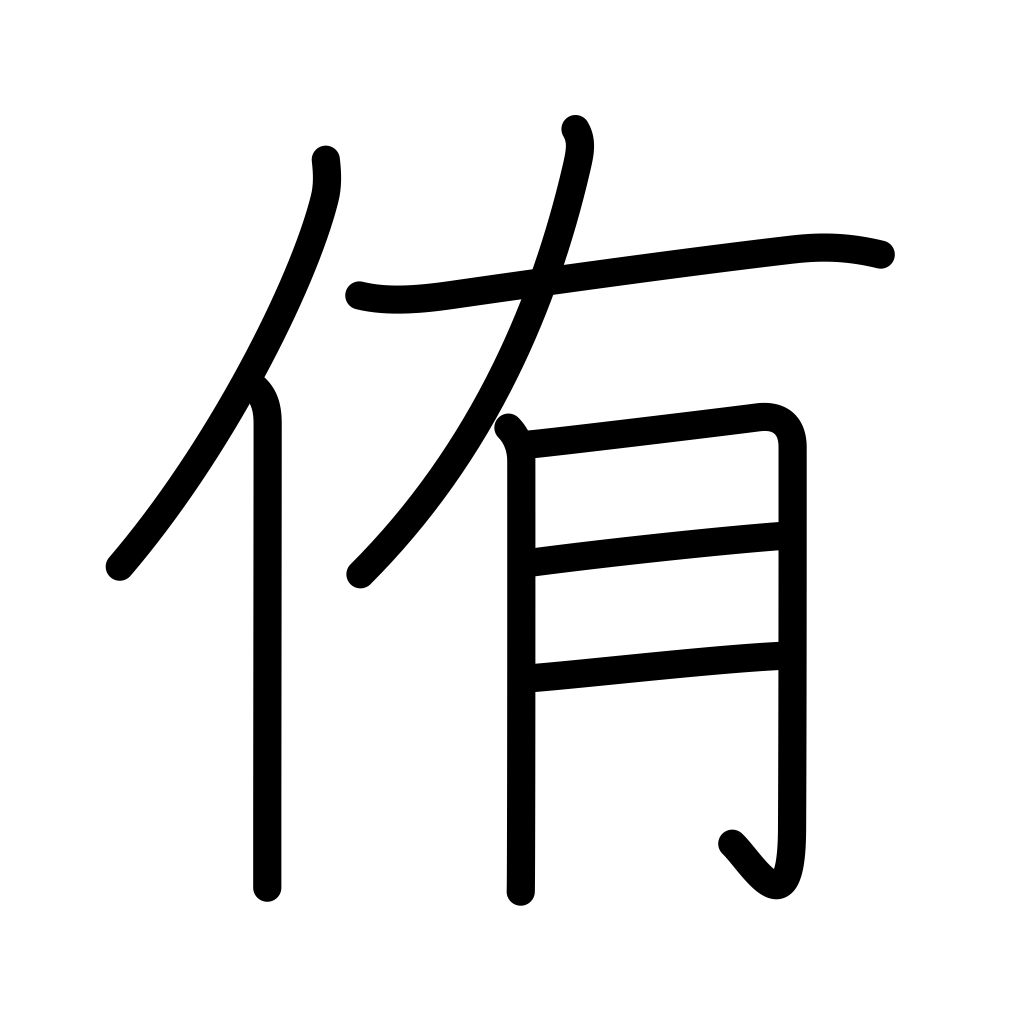
Meaning: urge to eat